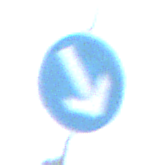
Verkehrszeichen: VorgeschriebeneVorbeifahrtRechts
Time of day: Midday
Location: Outdoor (Suburban)
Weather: Overcast
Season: NotSpecified
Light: Natural